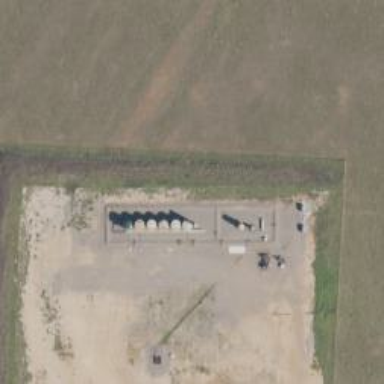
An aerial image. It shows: Storage tank with man-made structure.